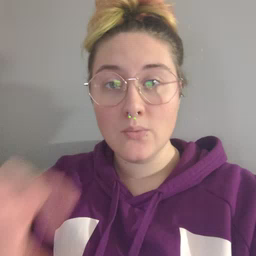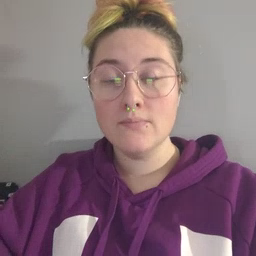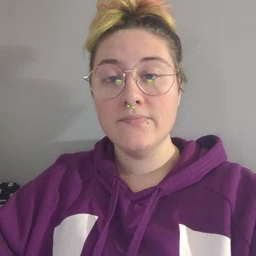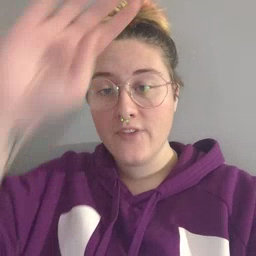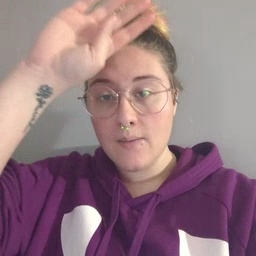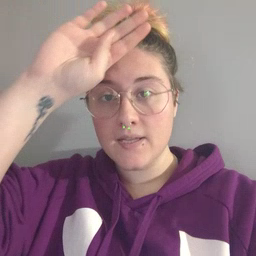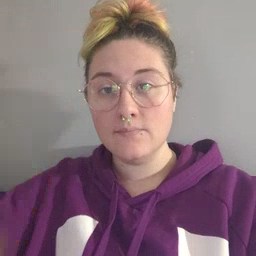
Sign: fireman